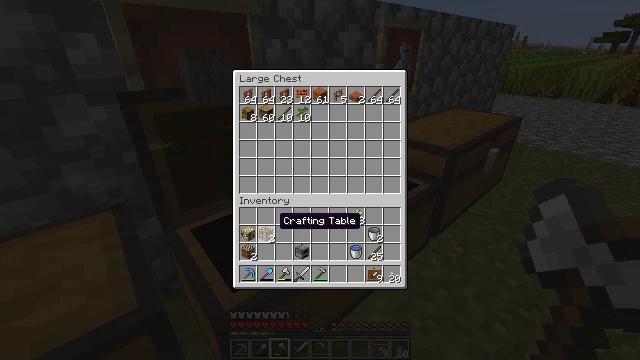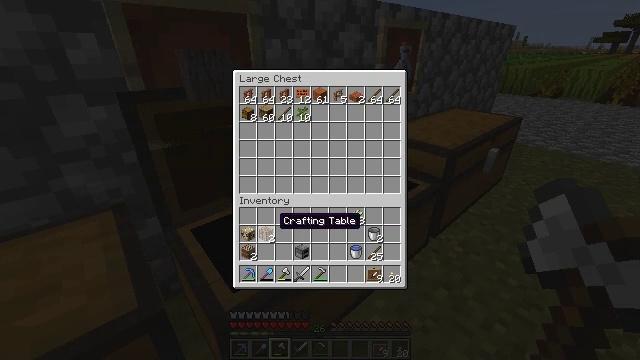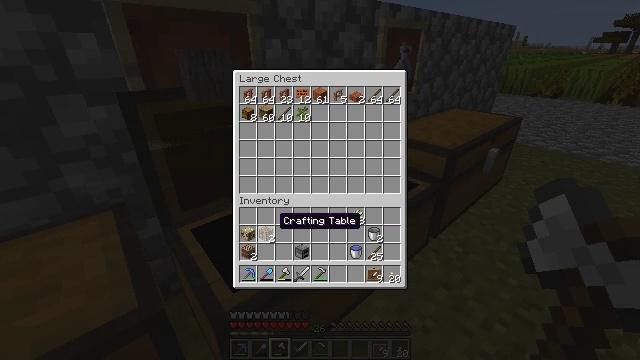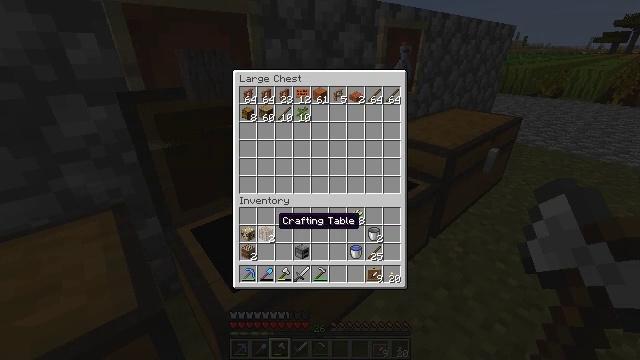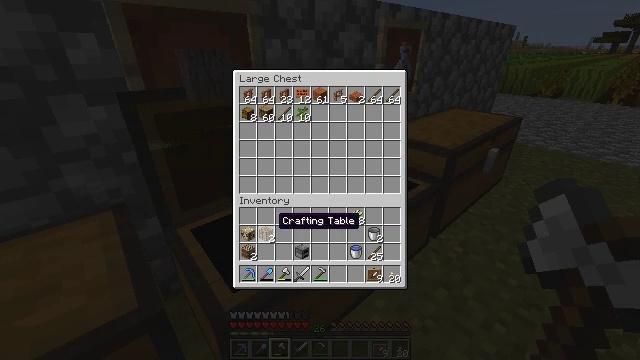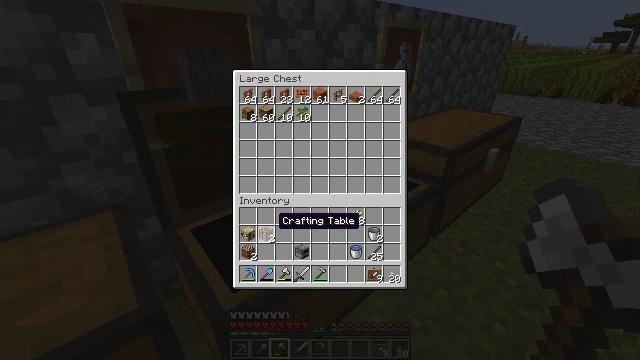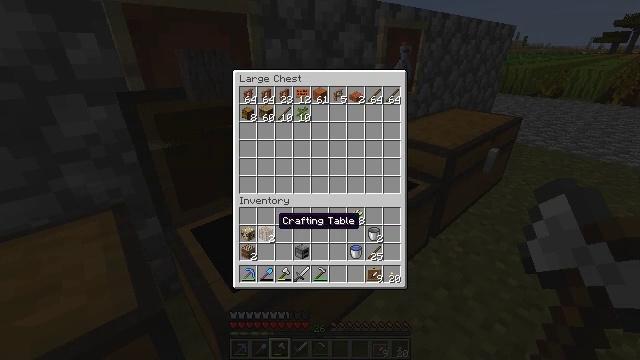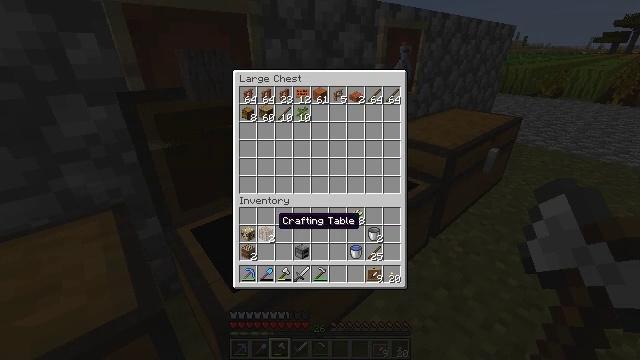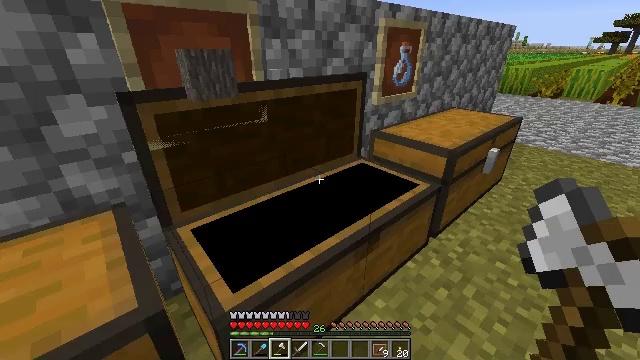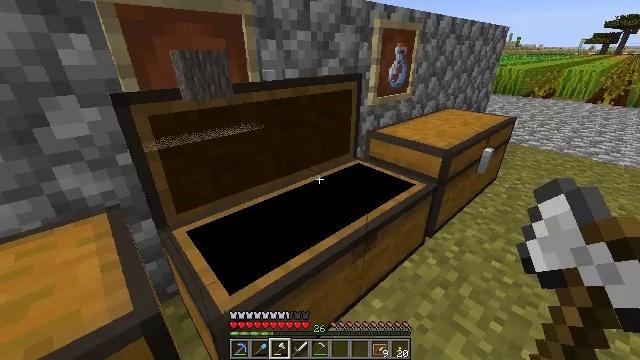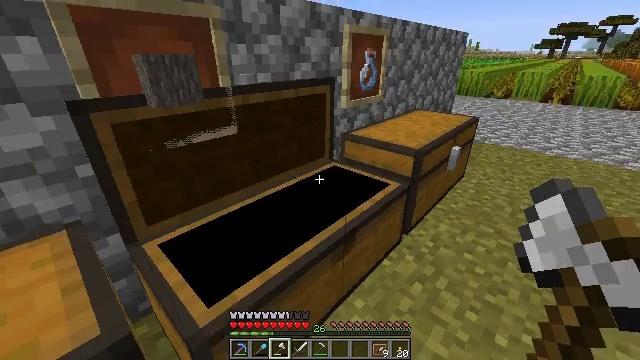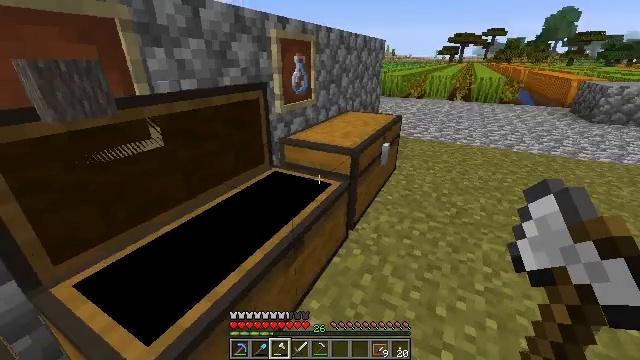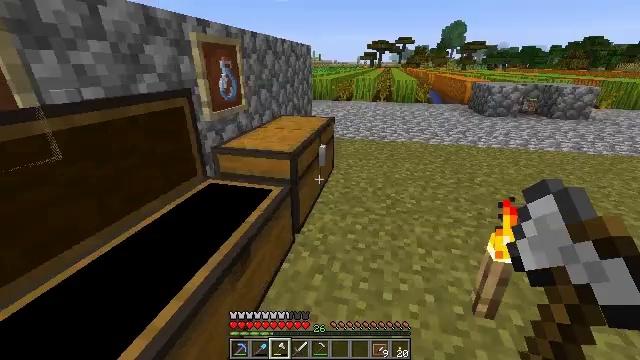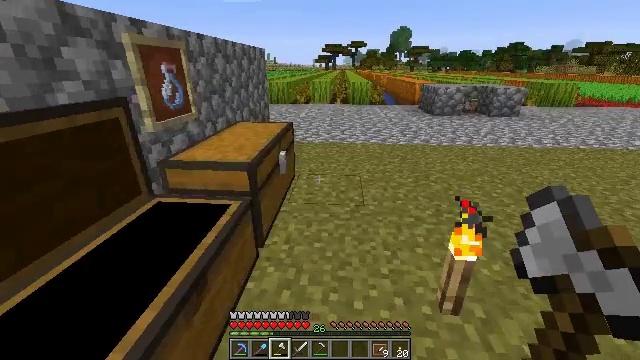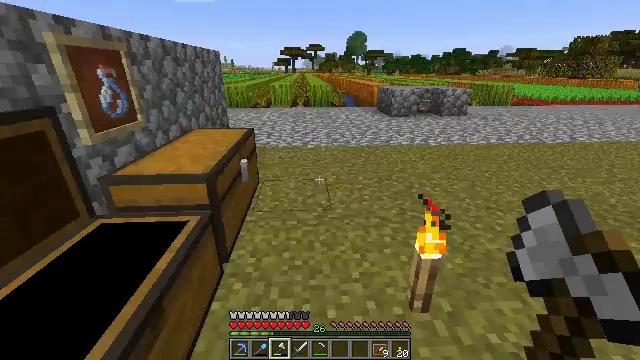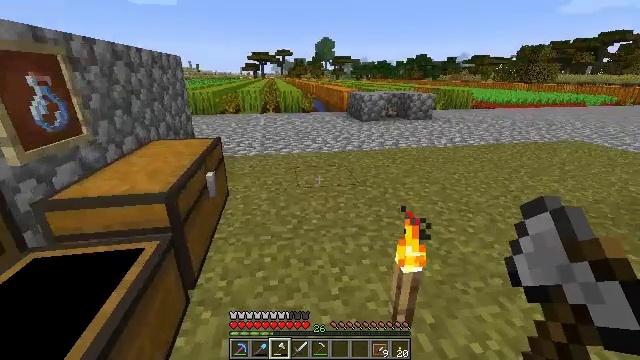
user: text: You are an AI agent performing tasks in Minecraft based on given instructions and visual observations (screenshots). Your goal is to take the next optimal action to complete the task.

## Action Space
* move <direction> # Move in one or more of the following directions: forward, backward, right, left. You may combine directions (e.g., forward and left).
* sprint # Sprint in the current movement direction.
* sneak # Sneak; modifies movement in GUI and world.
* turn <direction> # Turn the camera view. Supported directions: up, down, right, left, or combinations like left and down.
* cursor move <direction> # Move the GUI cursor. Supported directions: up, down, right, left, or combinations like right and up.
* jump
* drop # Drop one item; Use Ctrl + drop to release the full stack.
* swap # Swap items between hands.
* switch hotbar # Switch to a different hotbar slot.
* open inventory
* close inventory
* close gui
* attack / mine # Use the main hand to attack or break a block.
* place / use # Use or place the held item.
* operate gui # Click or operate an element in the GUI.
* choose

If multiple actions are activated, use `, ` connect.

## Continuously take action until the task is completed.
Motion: motion action
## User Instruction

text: Remove a crafting table from the inventory.
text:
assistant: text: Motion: sneak
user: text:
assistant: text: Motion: sneak
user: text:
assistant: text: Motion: sneak
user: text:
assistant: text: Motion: no_op
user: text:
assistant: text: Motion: no_op
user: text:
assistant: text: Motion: no_op
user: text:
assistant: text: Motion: no_op
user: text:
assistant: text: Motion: no_op
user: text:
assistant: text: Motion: no_op
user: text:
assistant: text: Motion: close gui
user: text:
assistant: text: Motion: turn right
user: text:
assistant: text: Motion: turn right
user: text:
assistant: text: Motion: turn right
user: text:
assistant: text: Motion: move forward, turn right
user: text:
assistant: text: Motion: move forward, turn right
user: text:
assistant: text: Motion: move forward, turn right and up
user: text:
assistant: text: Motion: move forward, turn right and up
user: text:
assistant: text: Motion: move forward, turn right
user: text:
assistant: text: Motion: move forward
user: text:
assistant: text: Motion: move forward, turn right
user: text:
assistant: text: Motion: move forward, turn right
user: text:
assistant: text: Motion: move forward, turn right and up
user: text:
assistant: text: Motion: move forward, sprint, turn right and up
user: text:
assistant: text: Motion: move forward, sprint, turn right and up
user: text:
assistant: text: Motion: move forward, sprint
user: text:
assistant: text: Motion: move forward, sprint
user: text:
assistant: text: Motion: move forward, sprint
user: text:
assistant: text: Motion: move forward, sprint
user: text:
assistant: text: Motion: move forward, sprint
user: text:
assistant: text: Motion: move forward, sprint